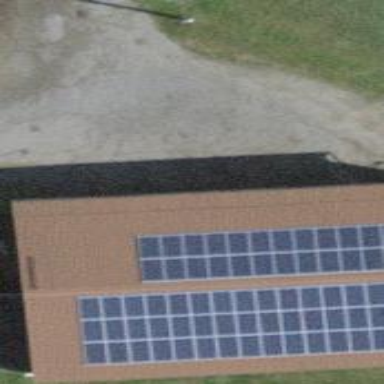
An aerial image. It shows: Solar power generator utilizing photovoltaic technology with solar photovoltaic panels.